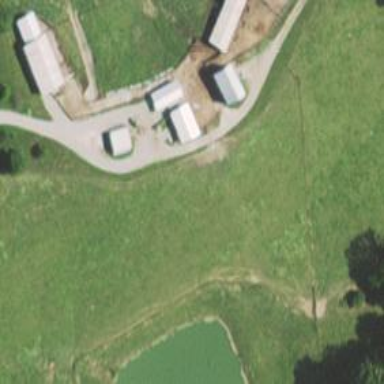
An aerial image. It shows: Silo.